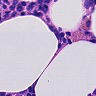
Metastatic tissue present: no